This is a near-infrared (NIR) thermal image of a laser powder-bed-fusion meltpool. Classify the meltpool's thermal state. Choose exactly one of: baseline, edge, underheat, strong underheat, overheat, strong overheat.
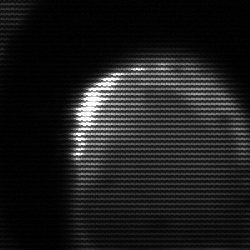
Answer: edge